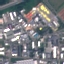
Label: Industrial